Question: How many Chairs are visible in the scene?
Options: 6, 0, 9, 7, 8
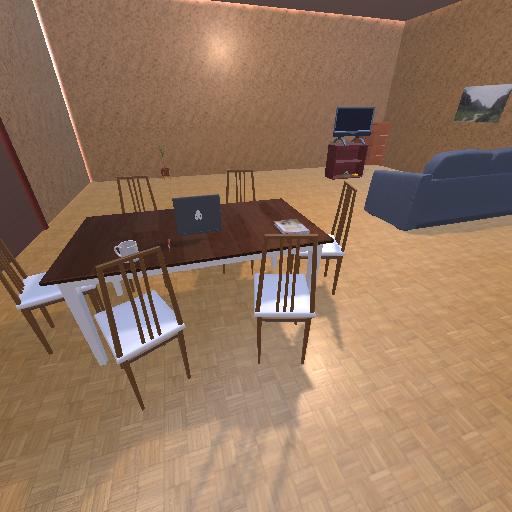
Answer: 6